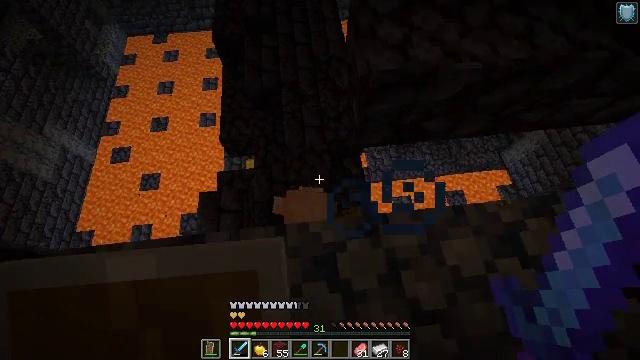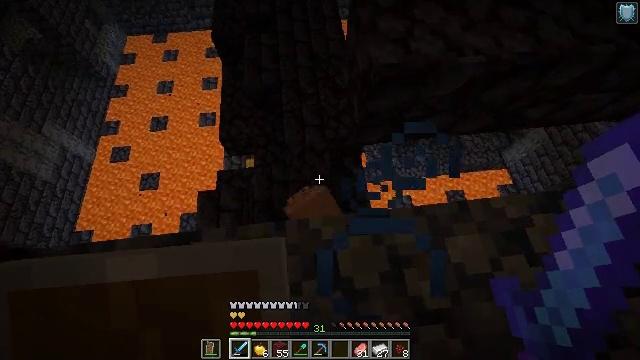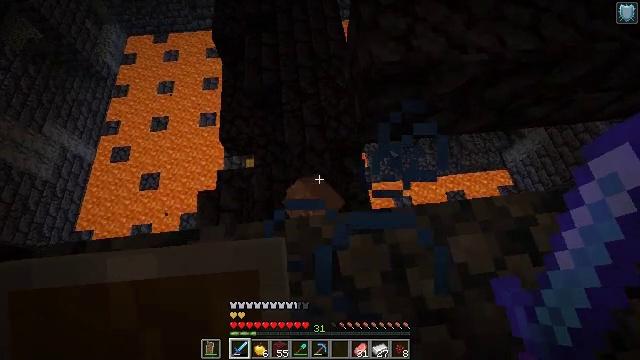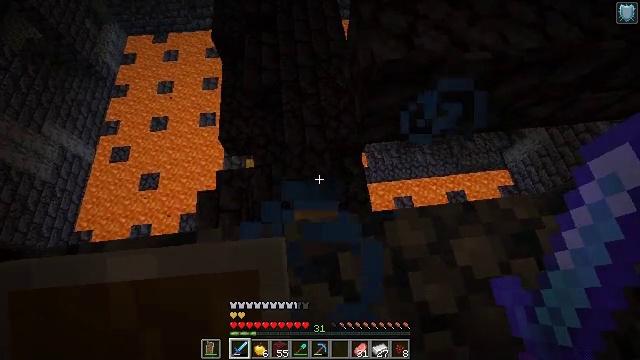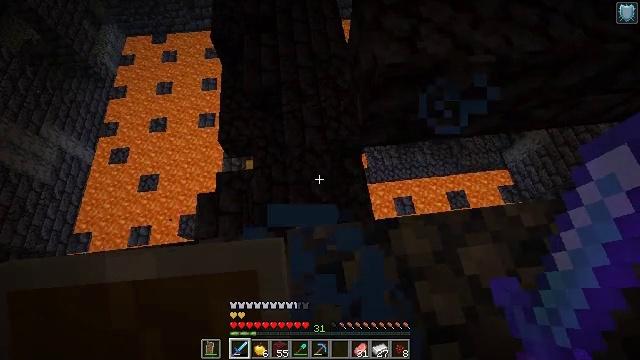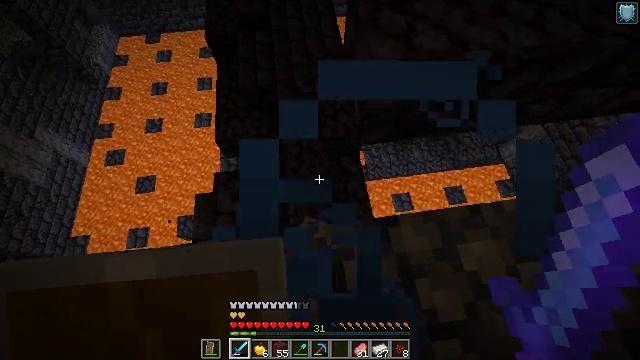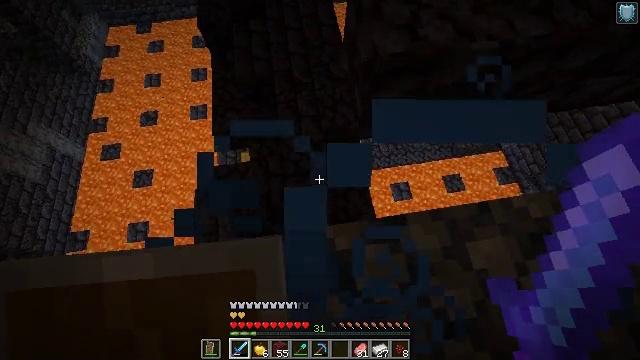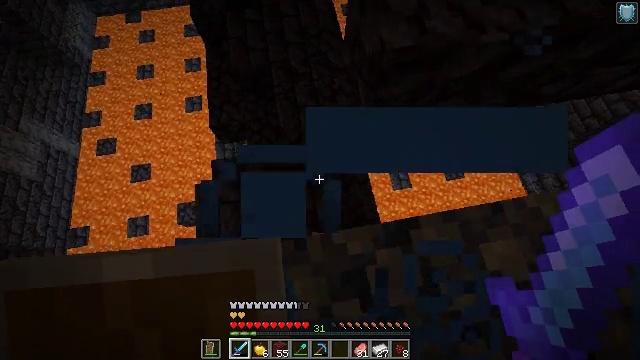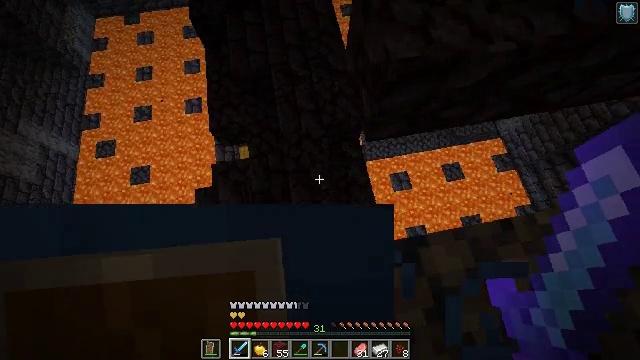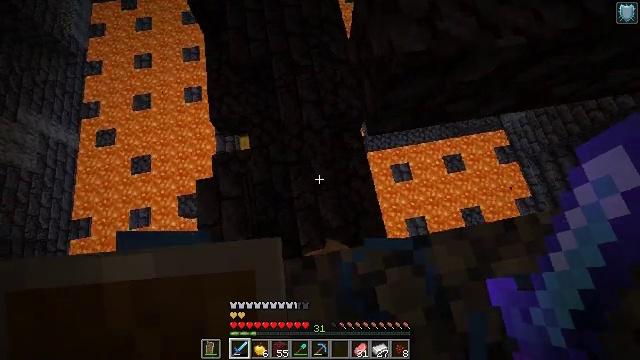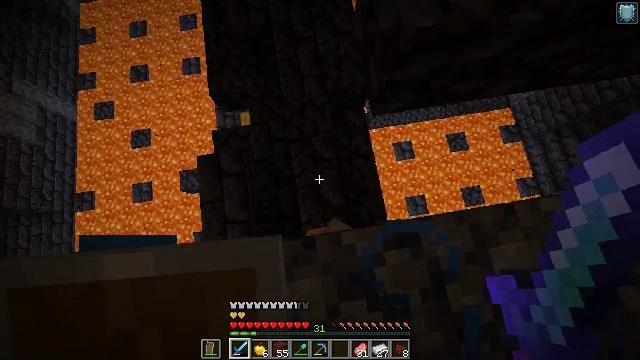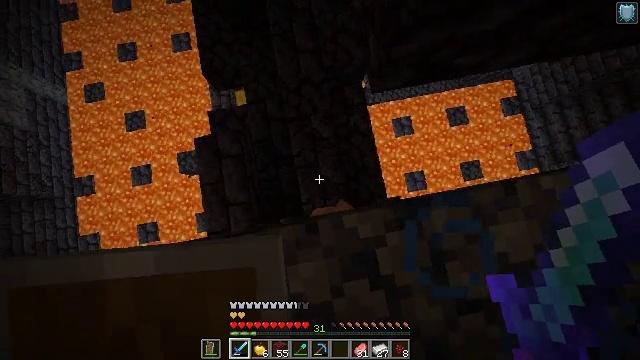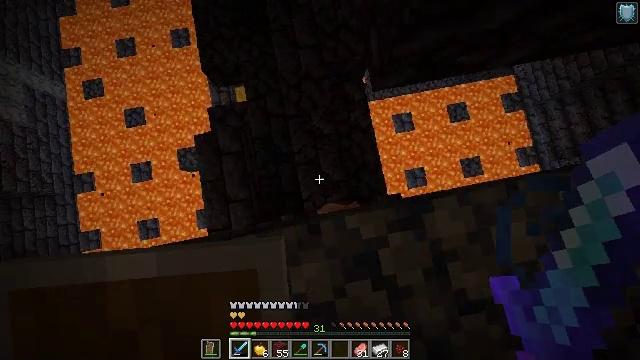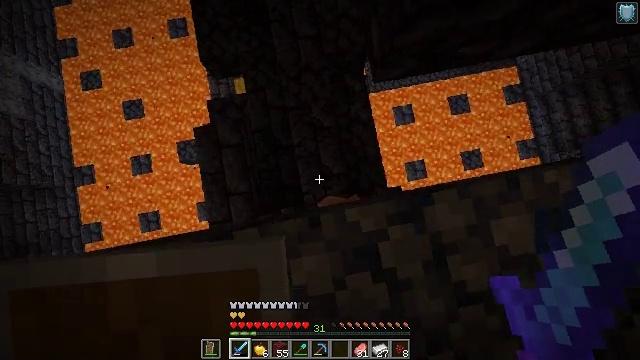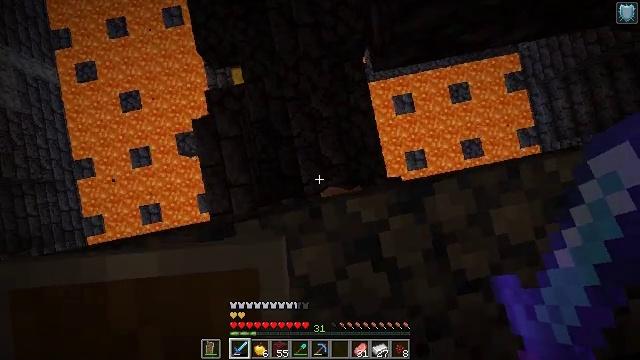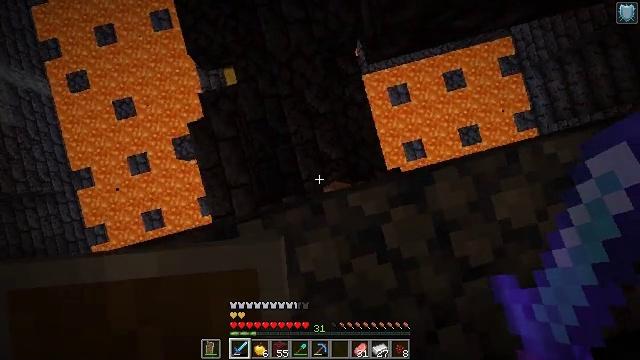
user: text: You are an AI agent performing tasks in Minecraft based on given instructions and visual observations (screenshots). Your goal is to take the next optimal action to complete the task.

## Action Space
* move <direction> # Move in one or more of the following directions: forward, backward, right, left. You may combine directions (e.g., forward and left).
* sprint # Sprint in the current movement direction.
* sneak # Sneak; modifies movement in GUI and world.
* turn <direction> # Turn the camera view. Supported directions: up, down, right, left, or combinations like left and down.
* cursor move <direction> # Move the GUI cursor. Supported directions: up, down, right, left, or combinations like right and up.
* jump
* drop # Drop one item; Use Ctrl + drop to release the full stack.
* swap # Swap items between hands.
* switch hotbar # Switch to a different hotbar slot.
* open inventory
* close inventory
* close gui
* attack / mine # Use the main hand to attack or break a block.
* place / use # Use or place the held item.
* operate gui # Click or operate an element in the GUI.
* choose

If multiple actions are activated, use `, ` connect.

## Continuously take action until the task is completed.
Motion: motion action
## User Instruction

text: Retrieve polished blackstone bricks from a structure.
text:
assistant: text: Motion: sneak
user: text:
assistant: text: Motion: sneak
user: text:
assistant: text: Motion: move forward, sneak
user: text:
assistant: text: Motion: move forward and move left, sneak
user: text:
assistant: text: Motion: move forward and move left, sneak, turn right
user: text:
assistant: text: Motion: move forward and move left, sneak, turn right and down
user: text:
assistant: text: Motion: move forward, sneak, turn right and down
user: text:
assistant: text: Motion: move forward, sneak
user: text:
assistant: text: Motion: move forward, sneak, turn down
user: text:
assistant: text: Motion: sneak, turn down
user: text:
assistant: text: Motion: sneak, turn right and down
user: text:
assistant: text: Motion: sneak
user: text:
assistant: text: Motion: sneak, turn down
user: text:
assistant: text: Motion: sneak, turn down
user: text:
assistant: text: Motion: sneak, turn right
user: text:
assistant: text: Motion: sneak, turn right
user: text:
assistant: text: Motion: sneak
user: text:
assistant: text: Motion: move forward and move left, sneak, turn right
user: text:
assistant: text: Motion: move forward and move left, sneak, turn right
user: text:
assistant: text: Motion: move forward and move left, sneak, turn right
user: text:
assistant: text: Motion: move forward, sneak, turn right
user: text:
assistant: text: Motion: sneak, turn right and up
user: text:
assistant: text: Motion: sneak, turn right and up
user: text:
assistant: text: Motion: sneak, turn right and up
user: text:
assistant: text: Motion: move right, sneak, turn right and up
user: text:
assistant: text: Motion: move right, sneak
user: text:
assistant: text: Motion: move back and move right, sneak
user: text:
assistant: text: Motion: move back and move right, sneak
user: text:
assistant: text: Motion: move back, sneak
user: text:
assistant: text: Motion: move back, sneak